Question: We are desperate to convert an image so that it can be used as an image map. Everything I have tried, really doesnt cut the mustard. I havent the experience to work at very high resolutions.. plus I dont know the terminology and neither have the skills or resources to invest in learning how to do this, knowing many others on here and the internet have far greater experience.
I have downloaded and played with Inkscape, but really am going round in circles...
So thought I would ask here.
What I am after is similar to Raphael Australia Map or David Lynchs, <URL>
No frills, no effects, just change the state color of the map on hover and retain that event on click.
Here is what we have ...
What we have is a MAP like this.

We lost the original file, which was pure gray. I have this left :(
Anyway, we want it so that each state ( including the territory ACT ) not indicated on the above map, represented in pink #ec008c . On hover
Map needs to be FLAWLESS !! Also require that any imagery must be png and transparent bg.
Must remain exact size as above. Must be extremely accurate on svg coordinates, and optionally would like the STATE text to appear , like the QLD is shown on the image above, but not wholly necessary.
Can anyone point me in the right direction please.
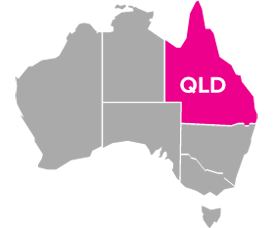
Answer: Have you tried in Inkscape? If you play with the settings you should be able to get a decent vectorised image.